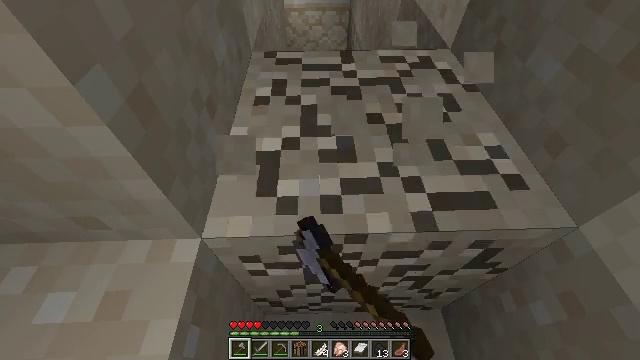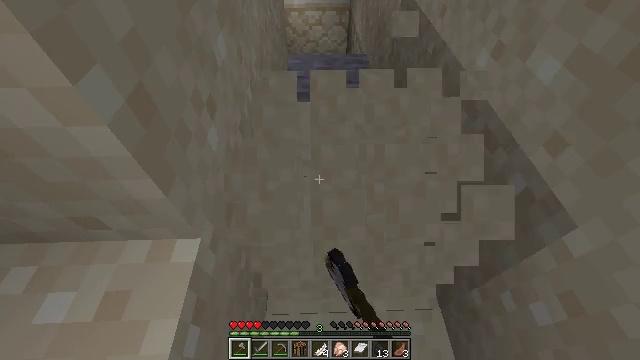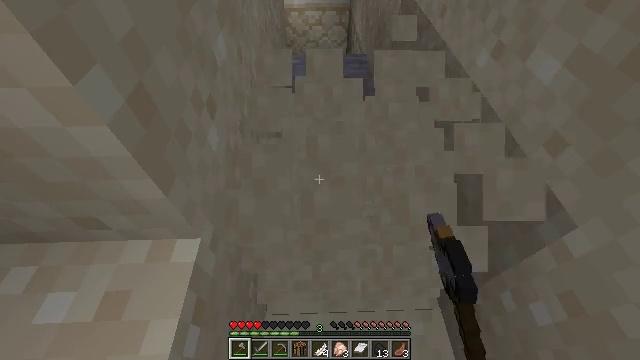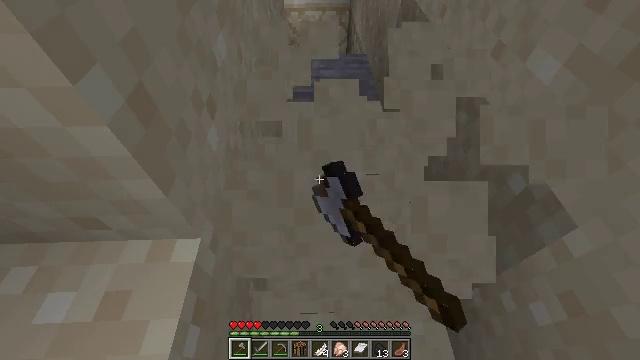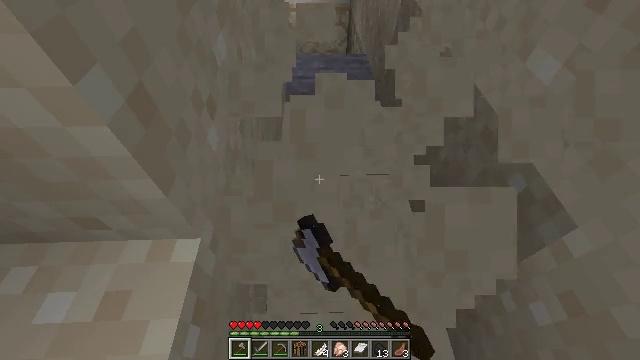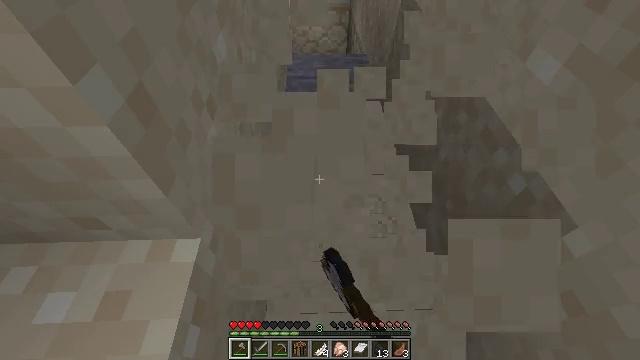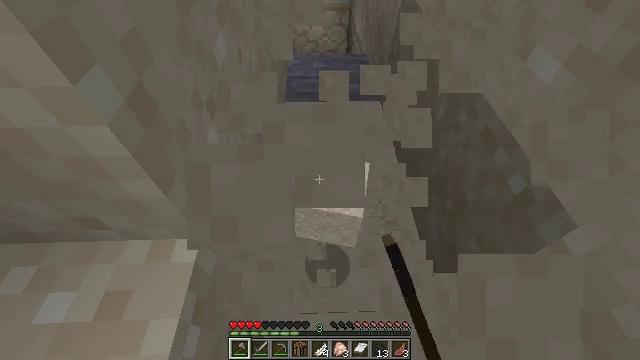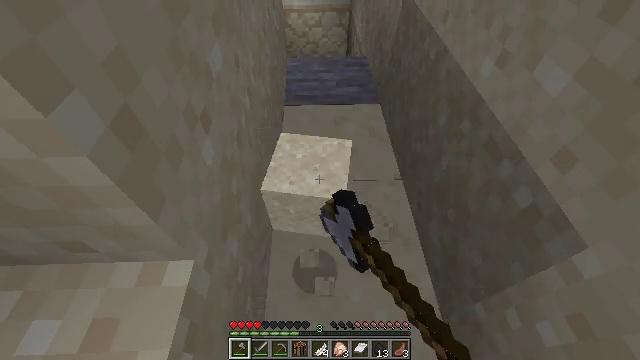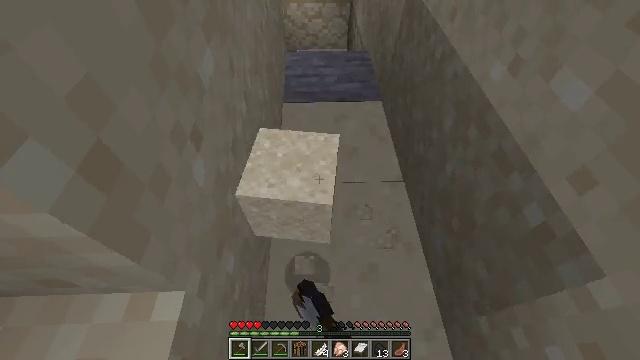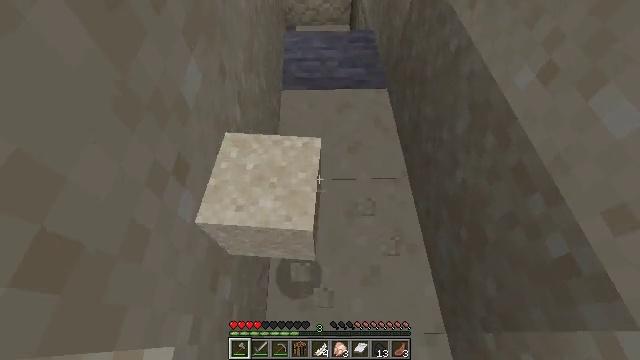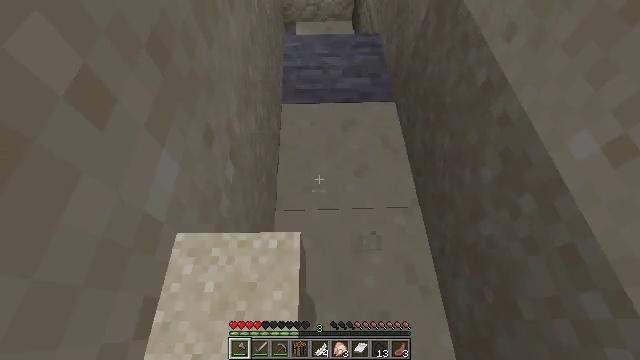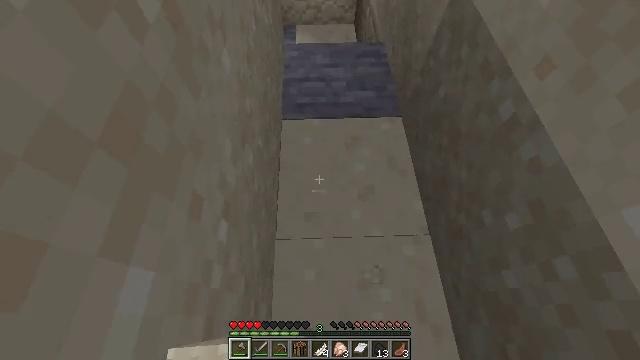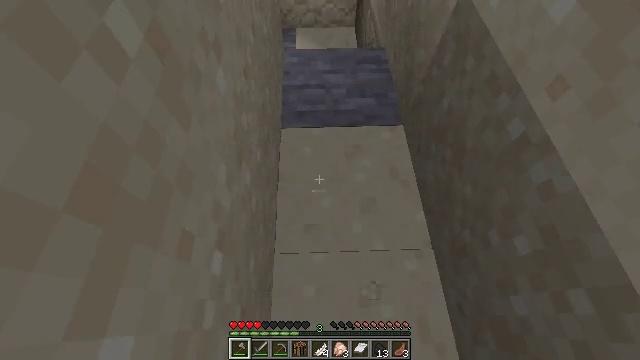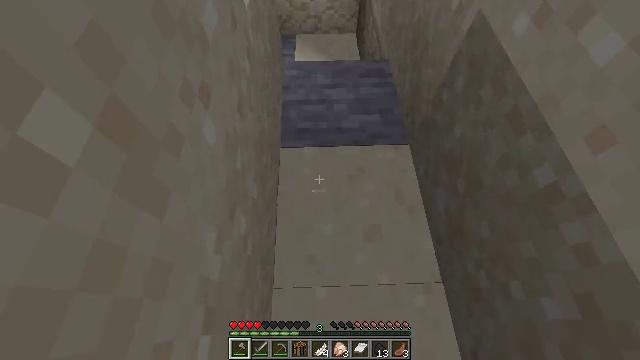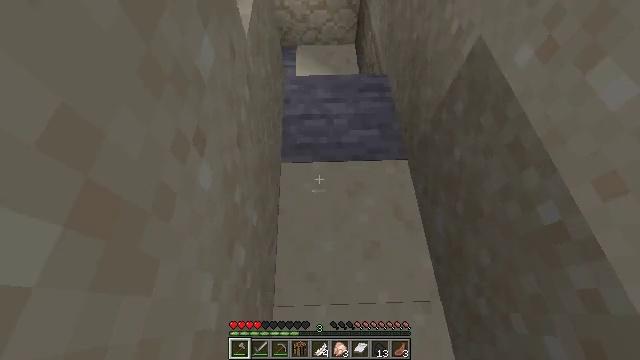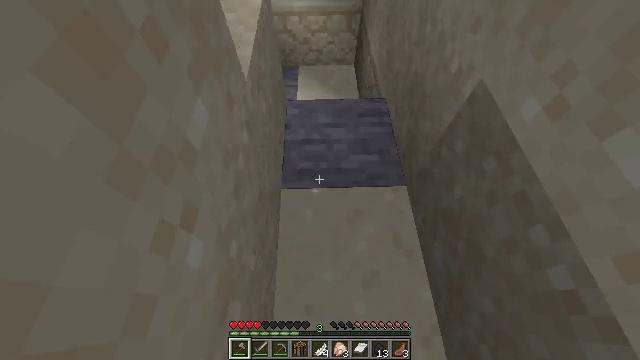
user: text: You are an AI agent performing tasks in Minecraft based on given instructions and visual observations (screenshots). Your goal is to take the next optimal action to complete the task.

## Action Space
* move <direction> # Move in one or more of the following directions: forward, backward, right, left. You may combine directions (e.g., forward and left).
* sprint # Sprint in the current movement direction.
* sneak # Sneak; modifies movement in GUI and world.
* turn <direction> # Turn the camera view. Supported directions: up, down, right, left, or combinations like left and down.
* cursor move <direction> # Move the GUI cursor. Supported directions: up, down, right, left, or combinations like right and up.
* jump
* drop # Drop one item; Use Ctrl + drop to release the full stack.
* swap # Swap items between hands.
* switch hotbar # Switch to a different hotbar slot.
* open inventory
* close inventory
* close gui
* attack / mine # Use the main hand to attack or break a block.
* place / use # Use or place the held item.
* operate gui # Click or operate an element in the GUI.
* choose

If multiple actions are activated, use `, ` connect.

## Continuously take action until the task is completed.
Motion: motion action
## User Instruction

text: Attack the ground to gather sand.
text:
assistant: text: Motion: attack / mine
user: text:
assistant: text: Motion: attack / mine
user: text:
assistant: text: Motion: attack / mine
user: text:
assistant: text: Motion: attack / mine
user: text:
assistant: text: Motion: attack / mine
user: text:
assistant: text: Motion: attack / mine
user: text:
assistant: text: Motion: move forward, attack / mine
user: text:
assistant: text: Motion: move forward, turn down
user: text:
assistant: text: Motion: move forward, turn down
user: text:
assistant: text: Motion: move forward, turn down
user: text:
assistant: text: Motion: move forward
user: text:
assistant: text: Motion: no_op
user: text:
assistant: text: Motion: move forward
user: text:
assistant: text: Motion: move forward
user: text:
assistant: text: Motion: move forward, turn up
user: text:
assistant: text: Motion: move forward, turn left and up
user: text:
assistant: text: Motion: move forward, turn left and up
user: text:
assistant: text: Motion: move forward, turn left and up
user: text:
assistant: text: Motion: move forward, turn left
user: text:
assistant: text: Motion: move forward and move right
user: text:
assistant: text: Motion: move forward and move right, turn left and down
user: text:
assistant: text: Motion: move forward and move right, turn left and down
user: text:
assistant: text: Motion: move forward and move right, turn left and down
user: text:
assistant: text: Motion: move forward and move right, turn left
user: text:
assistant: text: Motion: turn left
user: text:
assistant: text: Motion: turn left
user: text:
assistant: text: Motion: turn left
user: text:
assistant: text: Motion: no_op
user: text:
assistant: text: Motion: no_op
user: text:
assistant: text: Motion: move left